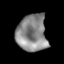
Tissue: lung
Cell type: Endothelial cells
Senescence score: 0.1679
Nuclear area (px): 1087
Mean DAPI intensity: 138.054